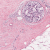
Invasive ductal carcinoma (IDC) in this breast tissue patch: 0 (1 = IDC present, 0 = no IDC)